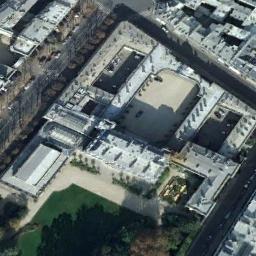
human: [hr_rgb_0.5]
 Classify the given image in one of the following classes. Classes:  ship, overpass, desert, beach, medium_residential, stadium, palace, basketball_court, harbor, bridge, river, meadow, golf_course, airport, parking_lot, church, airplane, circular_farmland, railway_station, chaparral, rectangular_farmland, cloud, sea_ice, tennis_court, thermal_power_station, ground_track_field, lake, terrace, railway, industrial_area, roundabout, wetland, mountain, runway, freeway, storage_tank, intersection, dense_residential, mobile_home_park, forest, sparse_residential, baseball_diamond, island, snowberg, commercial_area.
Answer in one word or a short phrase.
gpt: palace